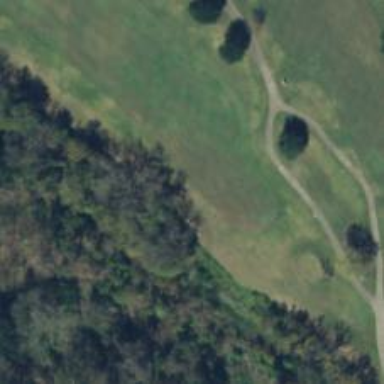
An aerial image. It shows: Golf hole.